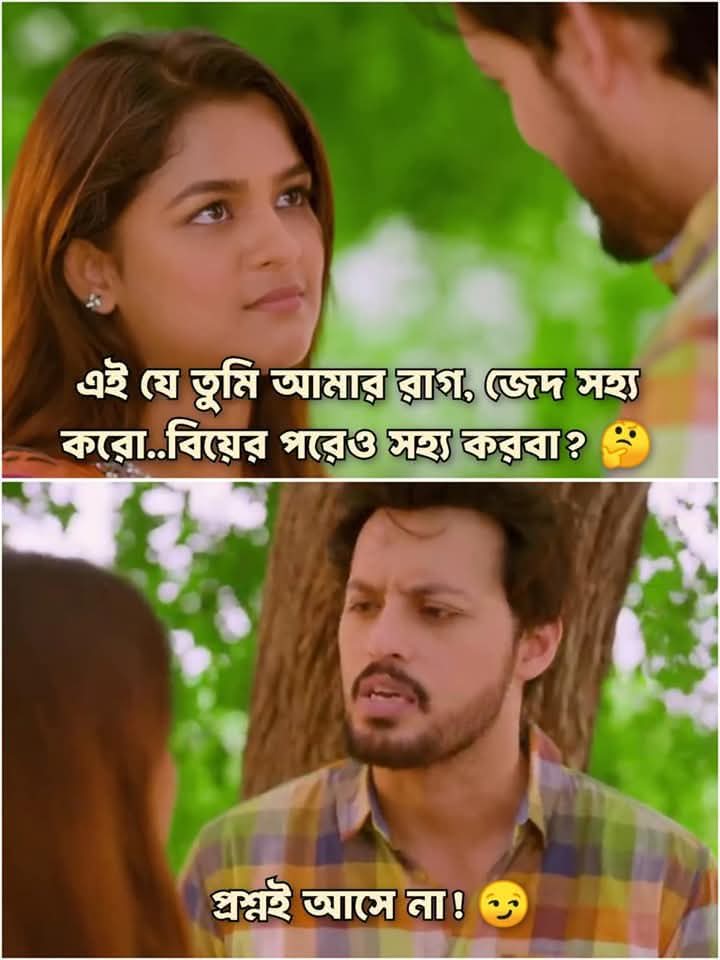
Text: এই যে তুমি আমার রাগ, জেদ সহ্য করো.. বিয়ের পরেও সহ্য করবা?
প্রশ্নই আসে না!
Label: Non Hate